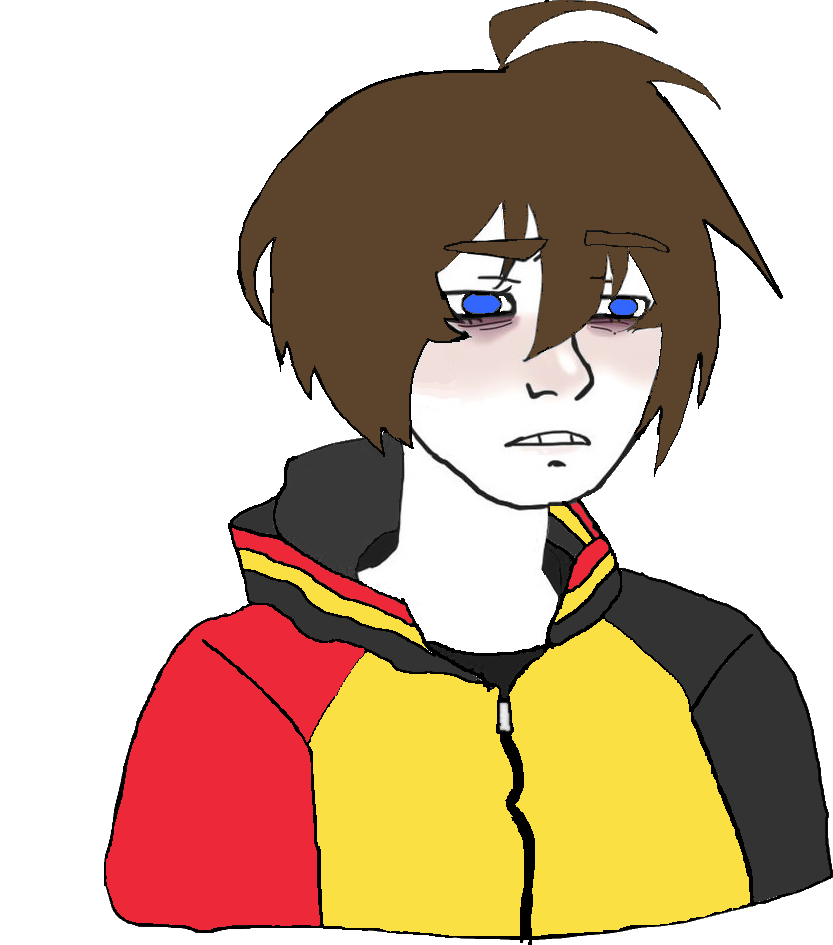
Label: 5_Twinkjak